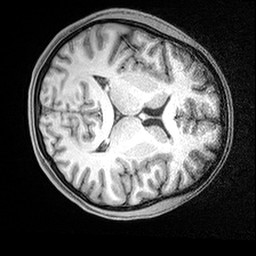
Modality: T1w
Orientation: axial
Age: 21
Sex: female
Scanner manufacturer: siemens
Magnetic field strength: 3 T
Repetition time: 2.4 s
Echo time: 0.00217 s